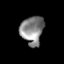
Tissue: prostate
Cell type: T cells
Senescence score: 0.7383
Nuclear area (px): 638
Mean DAPI intensity: 133.926